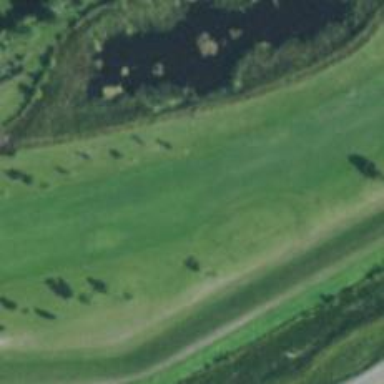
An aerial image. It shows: View of golf hole.